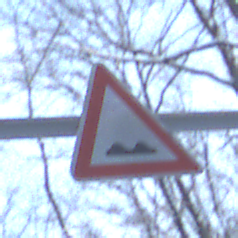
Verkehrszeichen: UnebeneFahrbahn
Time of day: MorningAfternoon
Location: Outdoor (Nature)
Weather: Clear
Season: Winter
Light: Natural